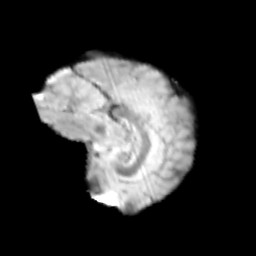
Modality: T2w
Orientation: sagittal
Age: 13
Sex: male
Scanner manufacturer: siemens
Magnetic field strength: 3 T
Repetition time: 3.8 s
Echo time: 0.07 s